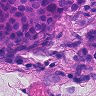
Metastatic tissue present: yes